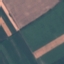
Label: AnnualCrop